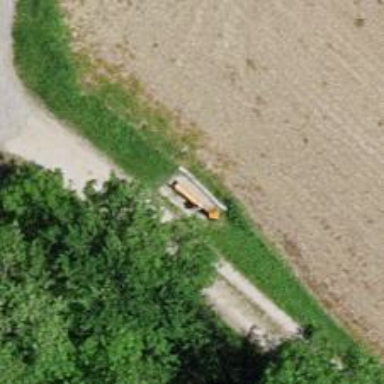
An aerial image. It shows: Bench.